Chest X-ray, PA view. Patient: 8 years old, sex F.
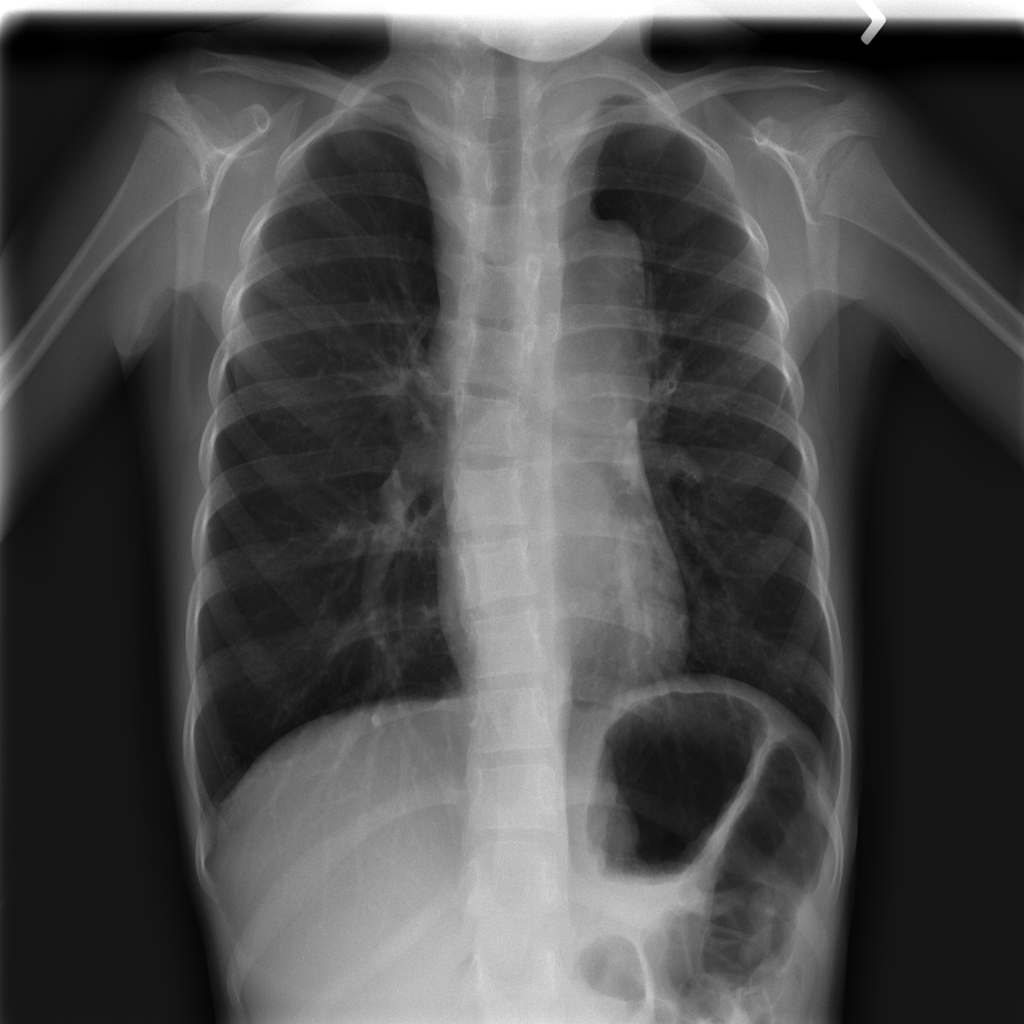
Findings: No Finding